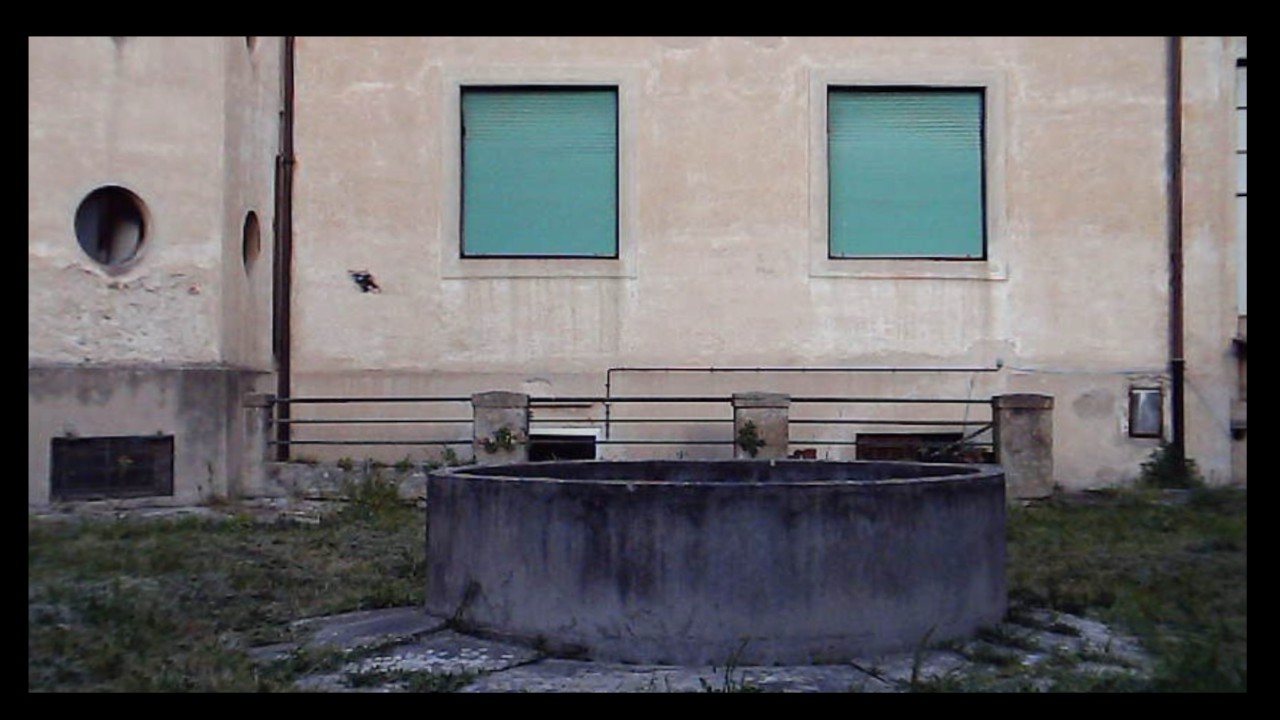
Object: DarwinFPV cineape20